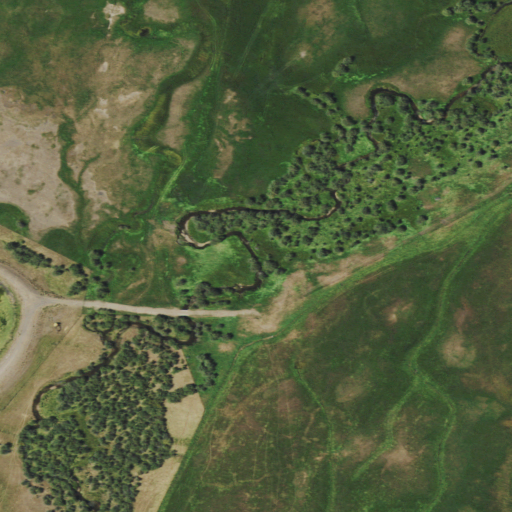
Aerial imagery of valley in Wyoming named Dumphy Hollow containing pasture, herbaceous wetlands, open water, and shrub